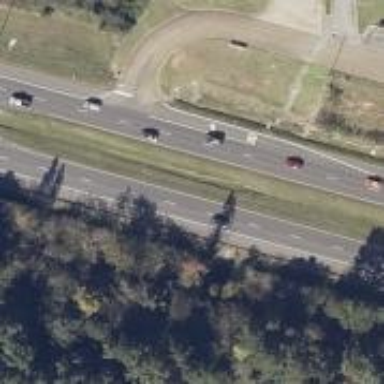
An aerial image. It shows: Primary highway with asphalt surface. It is dual carriageway.